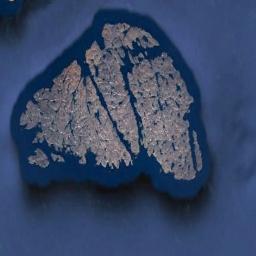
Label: island